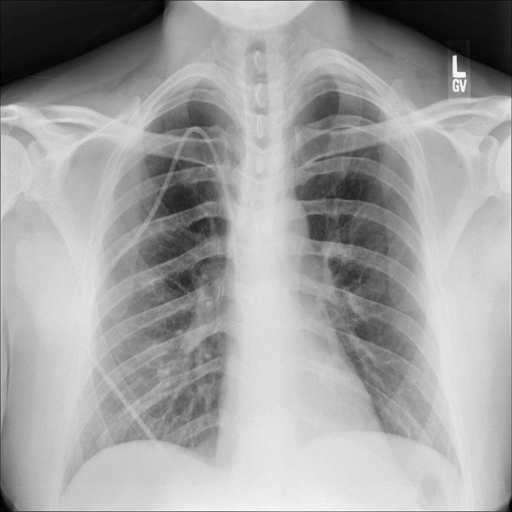
Finding: NORMAL